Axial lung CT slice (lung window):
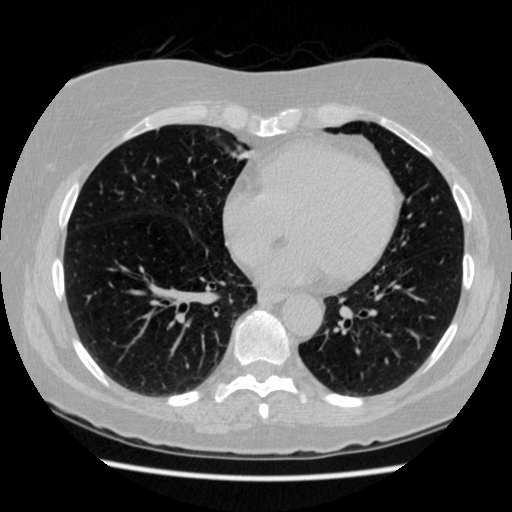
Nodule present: no